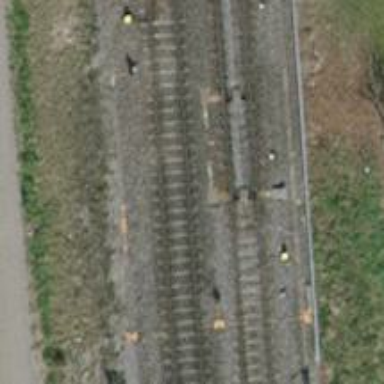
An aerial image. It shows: Single-track electrified railway with contact line.